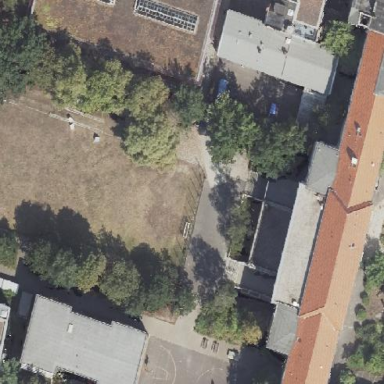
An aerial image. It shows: School.